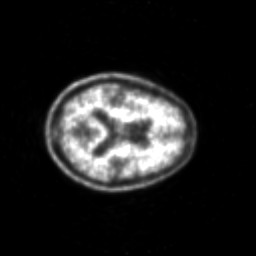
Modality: PET
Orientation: axial
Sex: female
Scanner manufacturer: siemens